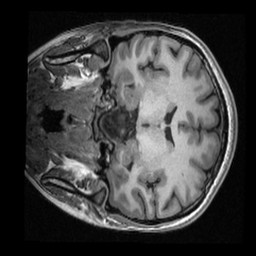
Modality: T1w
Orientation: coronal
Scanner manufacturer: ge
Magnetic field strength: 3 T
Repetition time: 0.007676 s
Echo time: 0.002936 s